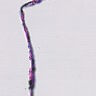
Metastatic tissue present: no